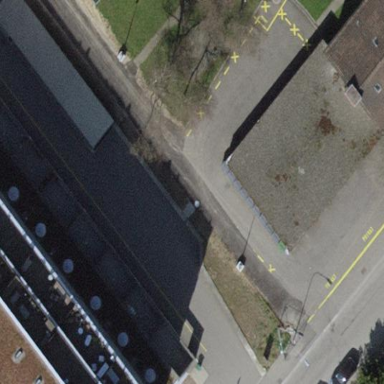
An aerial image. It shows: Group of garages.